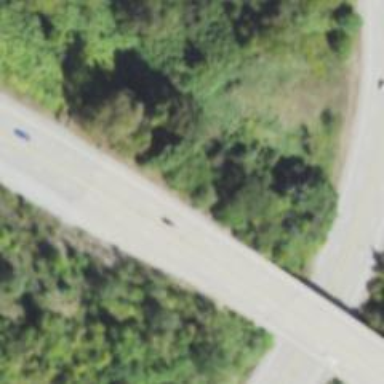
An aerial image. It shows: This image shows trunk highway that functions as expressway.